Field crop: maize
Growth stage: 2
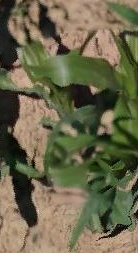
Species: maize